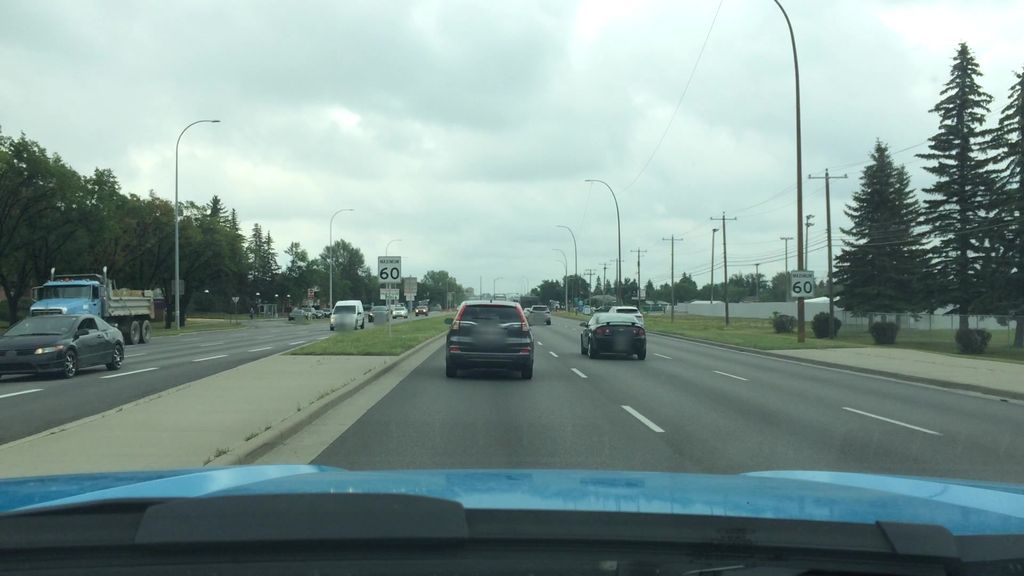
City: calgary